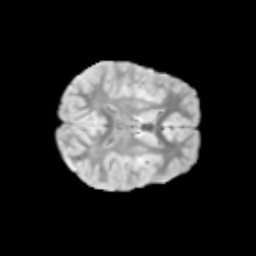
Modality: T2w
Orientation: axial
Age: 9
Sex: female
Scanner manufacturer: siemens
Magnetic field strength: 3 T
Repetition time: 3.8 s
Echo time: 0.07 s